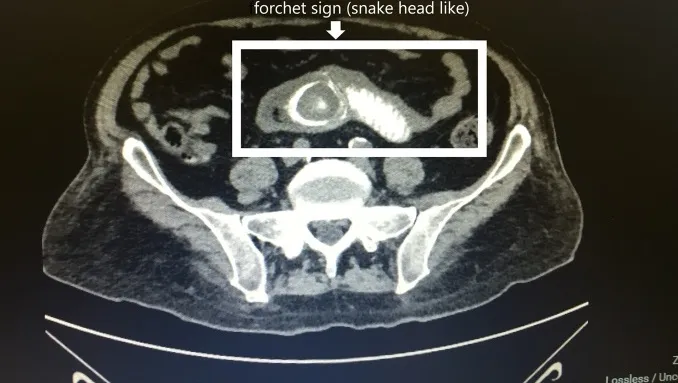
B - Evident Forchet sign (snake head like).
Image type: radiology (ct)